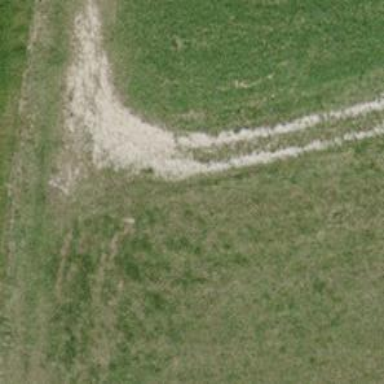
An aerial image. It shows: Grassy track road with grade 4 track type.